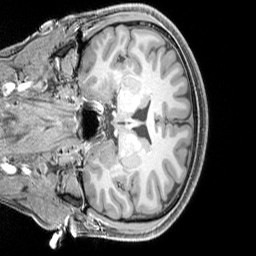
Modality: T1w
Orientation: coronal
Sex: male
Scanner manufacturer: siemens
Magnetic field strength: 3 T
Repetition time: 2.3 s
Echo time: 0.00226 s